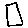
Label: square